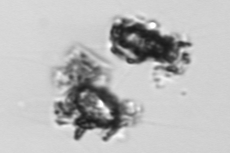
Label: Thalassiosira_TAG_external_detritus